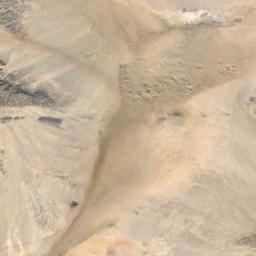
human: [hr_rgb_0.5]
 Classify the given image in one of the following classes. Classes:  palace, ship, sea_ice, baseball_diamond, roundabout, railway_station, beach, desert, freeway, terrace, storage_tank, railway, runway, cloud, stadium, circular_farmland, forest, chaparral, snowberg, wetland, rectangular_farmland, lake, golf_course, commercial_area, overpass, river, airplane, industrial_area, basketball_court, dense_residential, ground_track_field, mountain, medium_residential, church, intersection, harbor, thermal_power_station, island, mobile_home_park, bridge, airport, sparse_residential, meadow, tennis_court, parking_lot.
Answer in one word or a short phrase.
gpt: desert